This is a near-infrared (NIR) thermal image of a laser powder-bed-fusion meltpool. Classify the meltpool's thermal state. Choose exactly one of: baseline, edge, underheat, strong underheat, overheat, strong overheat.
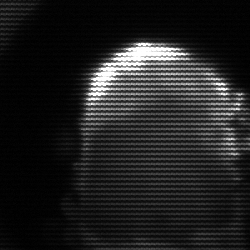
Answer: baseline